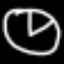
Label: clock